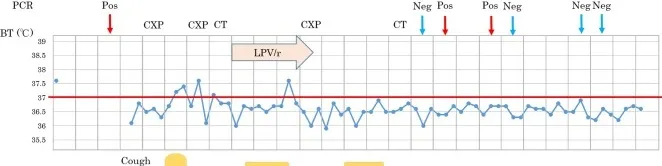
Clinical course of patient 3. BT, body temperature; CT, computed tomographic scan; CXP, chest X-ray photograph; Neg, negative PCR test; PCR, polymerase chain reaction test for COVID-19 nucleic acid; Pos, positive PCR test; RV, reference value.
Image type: electrography (ekg)